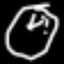
Label: clock